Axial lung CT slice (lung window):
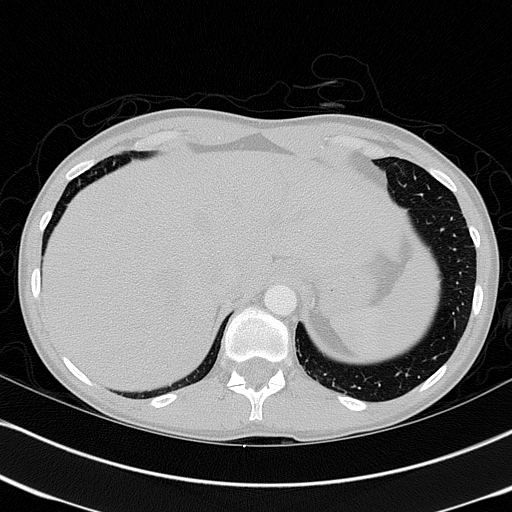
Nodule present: no